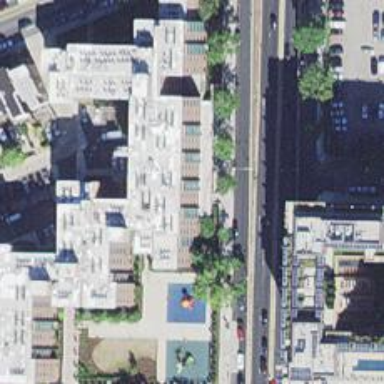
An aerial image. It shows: Kindergarten.